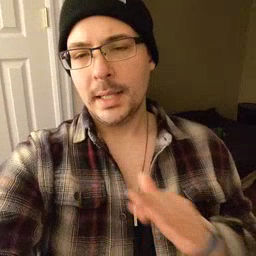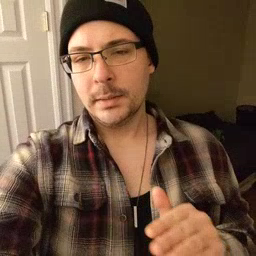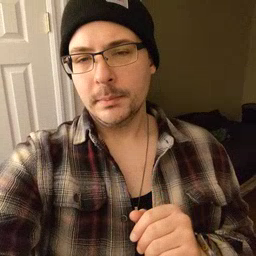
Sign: clean